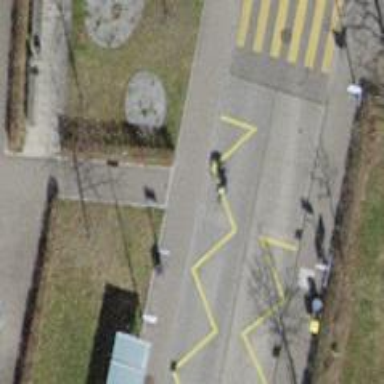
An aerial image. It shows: Public transport stop position.